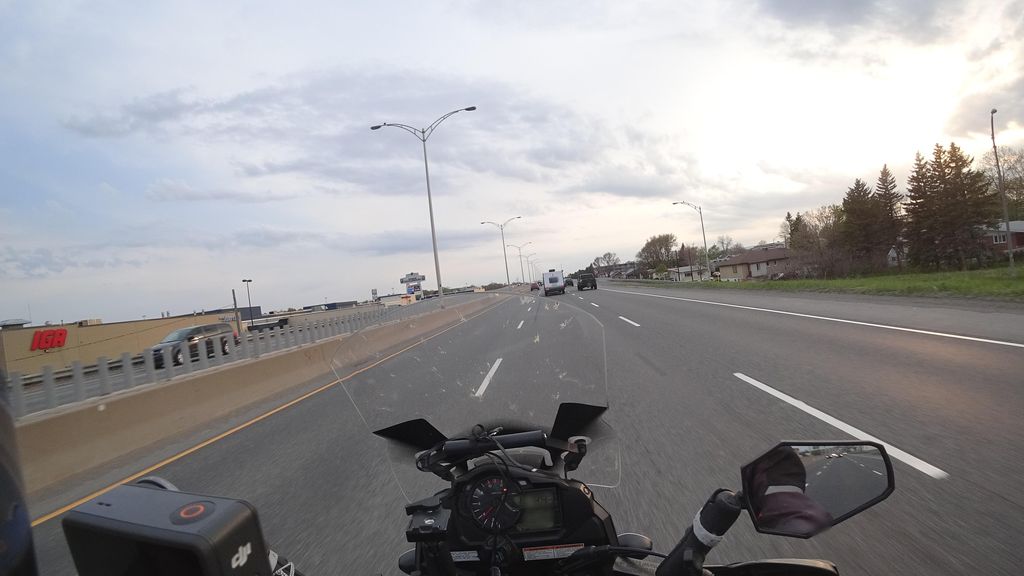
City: quebec_city